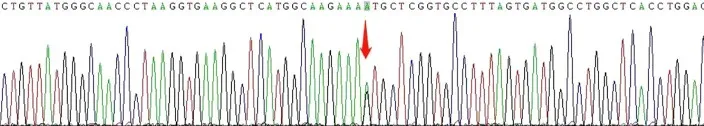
Beta-globin gene sequencing showing the point mutation at c.202G>A before HSCT.
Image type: electrography (ekg)